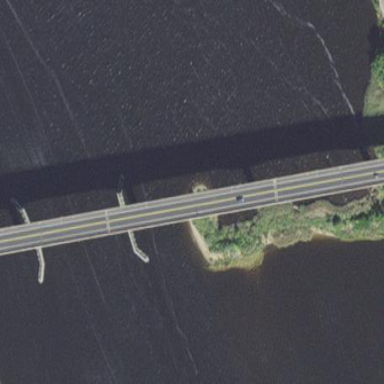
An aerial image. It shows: Man-made bridge.